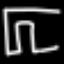
Label: pants